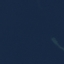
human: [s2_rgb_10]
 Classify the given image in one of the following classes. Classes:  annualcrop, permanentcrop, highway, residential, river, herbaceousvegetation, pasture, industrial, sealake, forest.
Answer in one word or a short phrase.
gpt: SeaLake